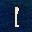
Label: 1